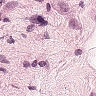
Metastatic tissue present: no